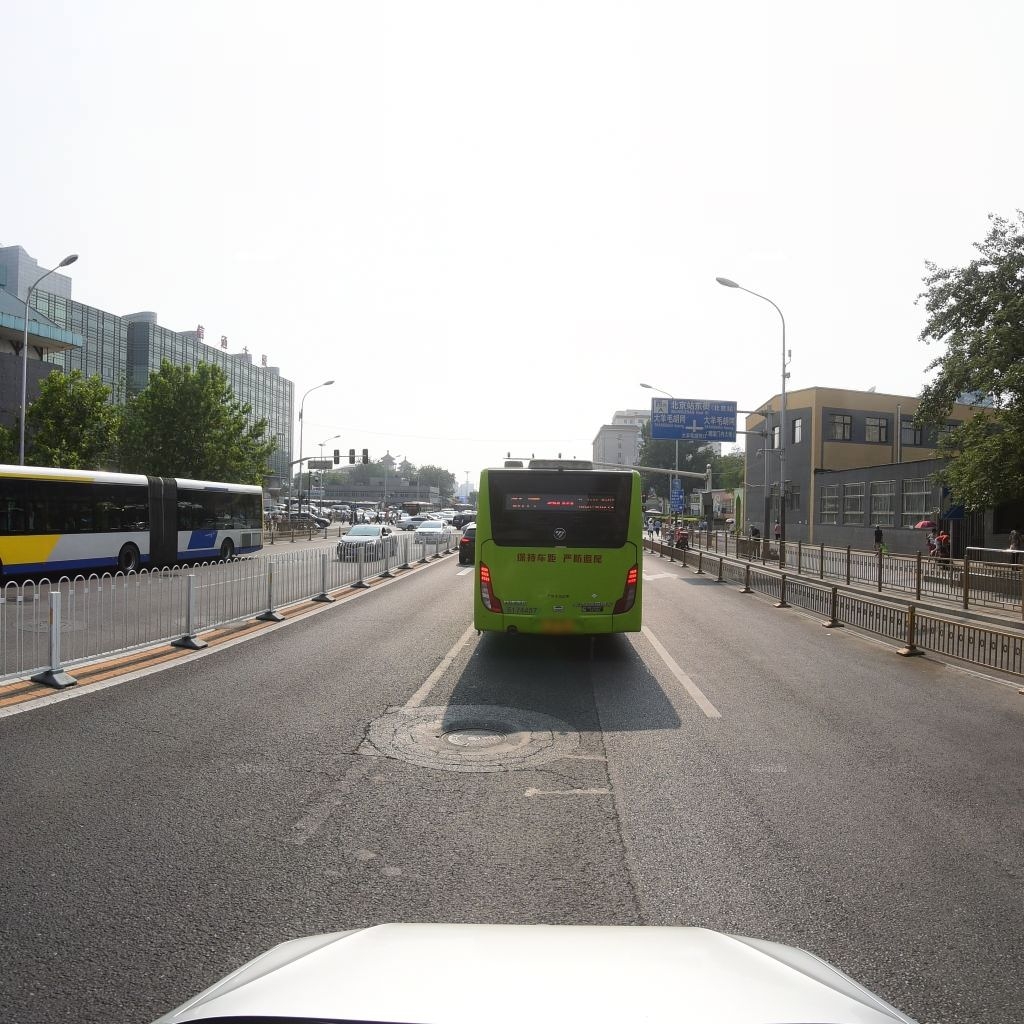
Region: Dongcheng
Road damage annotations: longitudinal crack, manhole cover, alligator crack, transverse crack